Question: I'm trying to find a way to do an approximated segmentation on graveyard images (in context of CBIR in cultural scienes - but that's not the topic). So far I'm using this strategy:
- - - Finding the contours'''
int main(int argc, const char* argv[]) {
cout << "Starting " << endl;
Mat sourceImage;
sourceImage = imread("singlesegmentation/DSCN5204.JPG",
CV_LOAD_IMAGE_COLOR);
if (!sourceImage.data) {
cout << "No Image found." << endl;
return -1;
}
cv::Mat blurred = imagePro::blurrNtimes(2, sourceImage);
cv::Mat target = edged::applyCanny(blurred);
cout << "Canny applied " << endl;
vector<vector<Point> > contours;
vector<Vec4i> hierarchy;
cv::Point offset;
offset.x = sourceImage.rows / 2;
offset.y = sourceImage.cols / 2;
cv::findContours(target, contours, hierarchy, CV_RETR_TREE ,
CV_CHAIN_APPROX_SIMPLE, offset);
cout << "Contours applied " << endl;
int idx = 0;
for (; idx >= 0; idx = hierarchy[idx][0]) {
Scalar color(rand() & 255, rand() & 255, rand() & 255);
drawContours(target, contours, idx, color, CV_FILLED, 8, hierarchy);
}
cout << "Lines applied " << endl;
cv::namedWindow("Contour", CV_WINDOW_NORMAL);
cv::imshow("Contour", target);
cv::waitKey(0);
return 0;
'''
}
The namespaces "imagePro" and "edged" contain simple code of opencv to blur a image and further process it. The code works. Here is an example-picture:

But now I have no idea to segment the image. I want to go from the inside to the outside of the rectangle-stone and when I find a line I want to remember the coordinates and then cut the content. Thank you if you have an idea or hint!
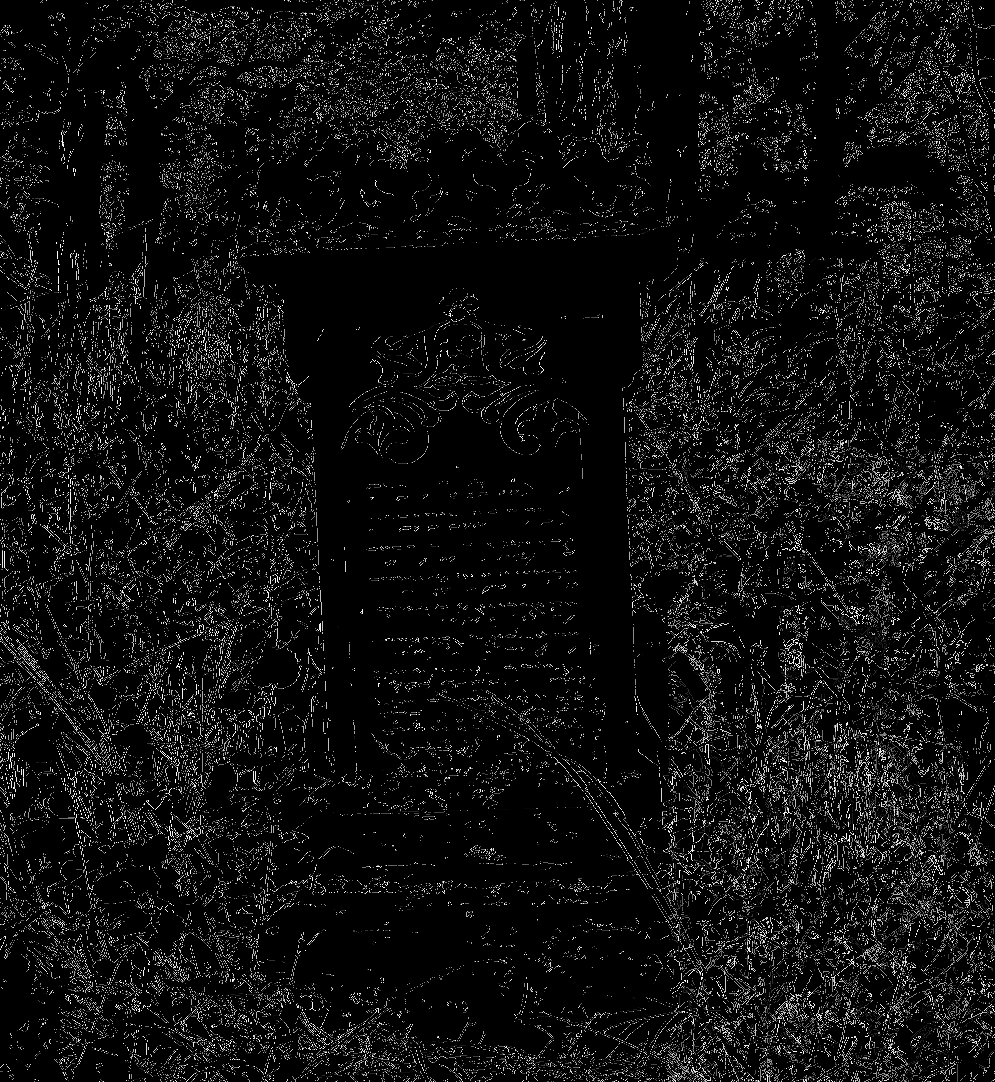
Answer: You could try use a Hough-Transformation (cv::HoughLinesP) see the tutorial examples <URL>
In order to find the coordinates of the stone wihtin the picture you would need to calculate the intersections of the lines found by the hough-transformation. I used Gaussian-Blur followed by Laplace-Transformation (instead of canny-edge) for a similar use case.